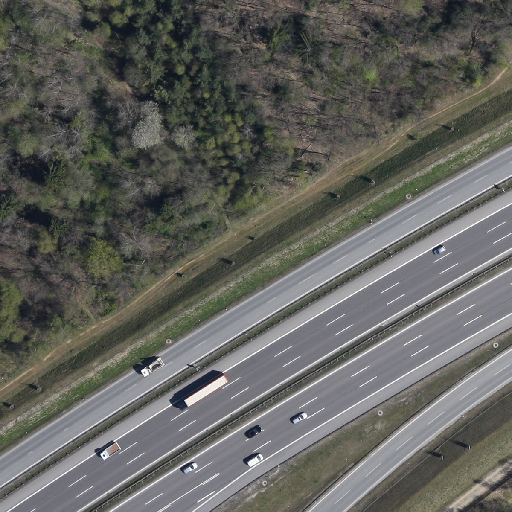
Referring expression: vehicle